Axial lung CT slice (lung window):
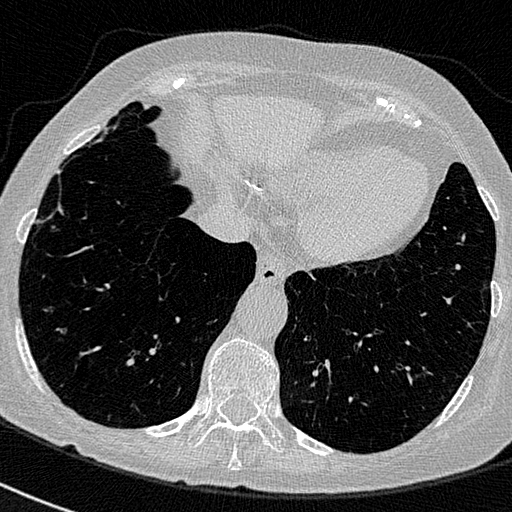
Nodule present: no